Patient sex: F
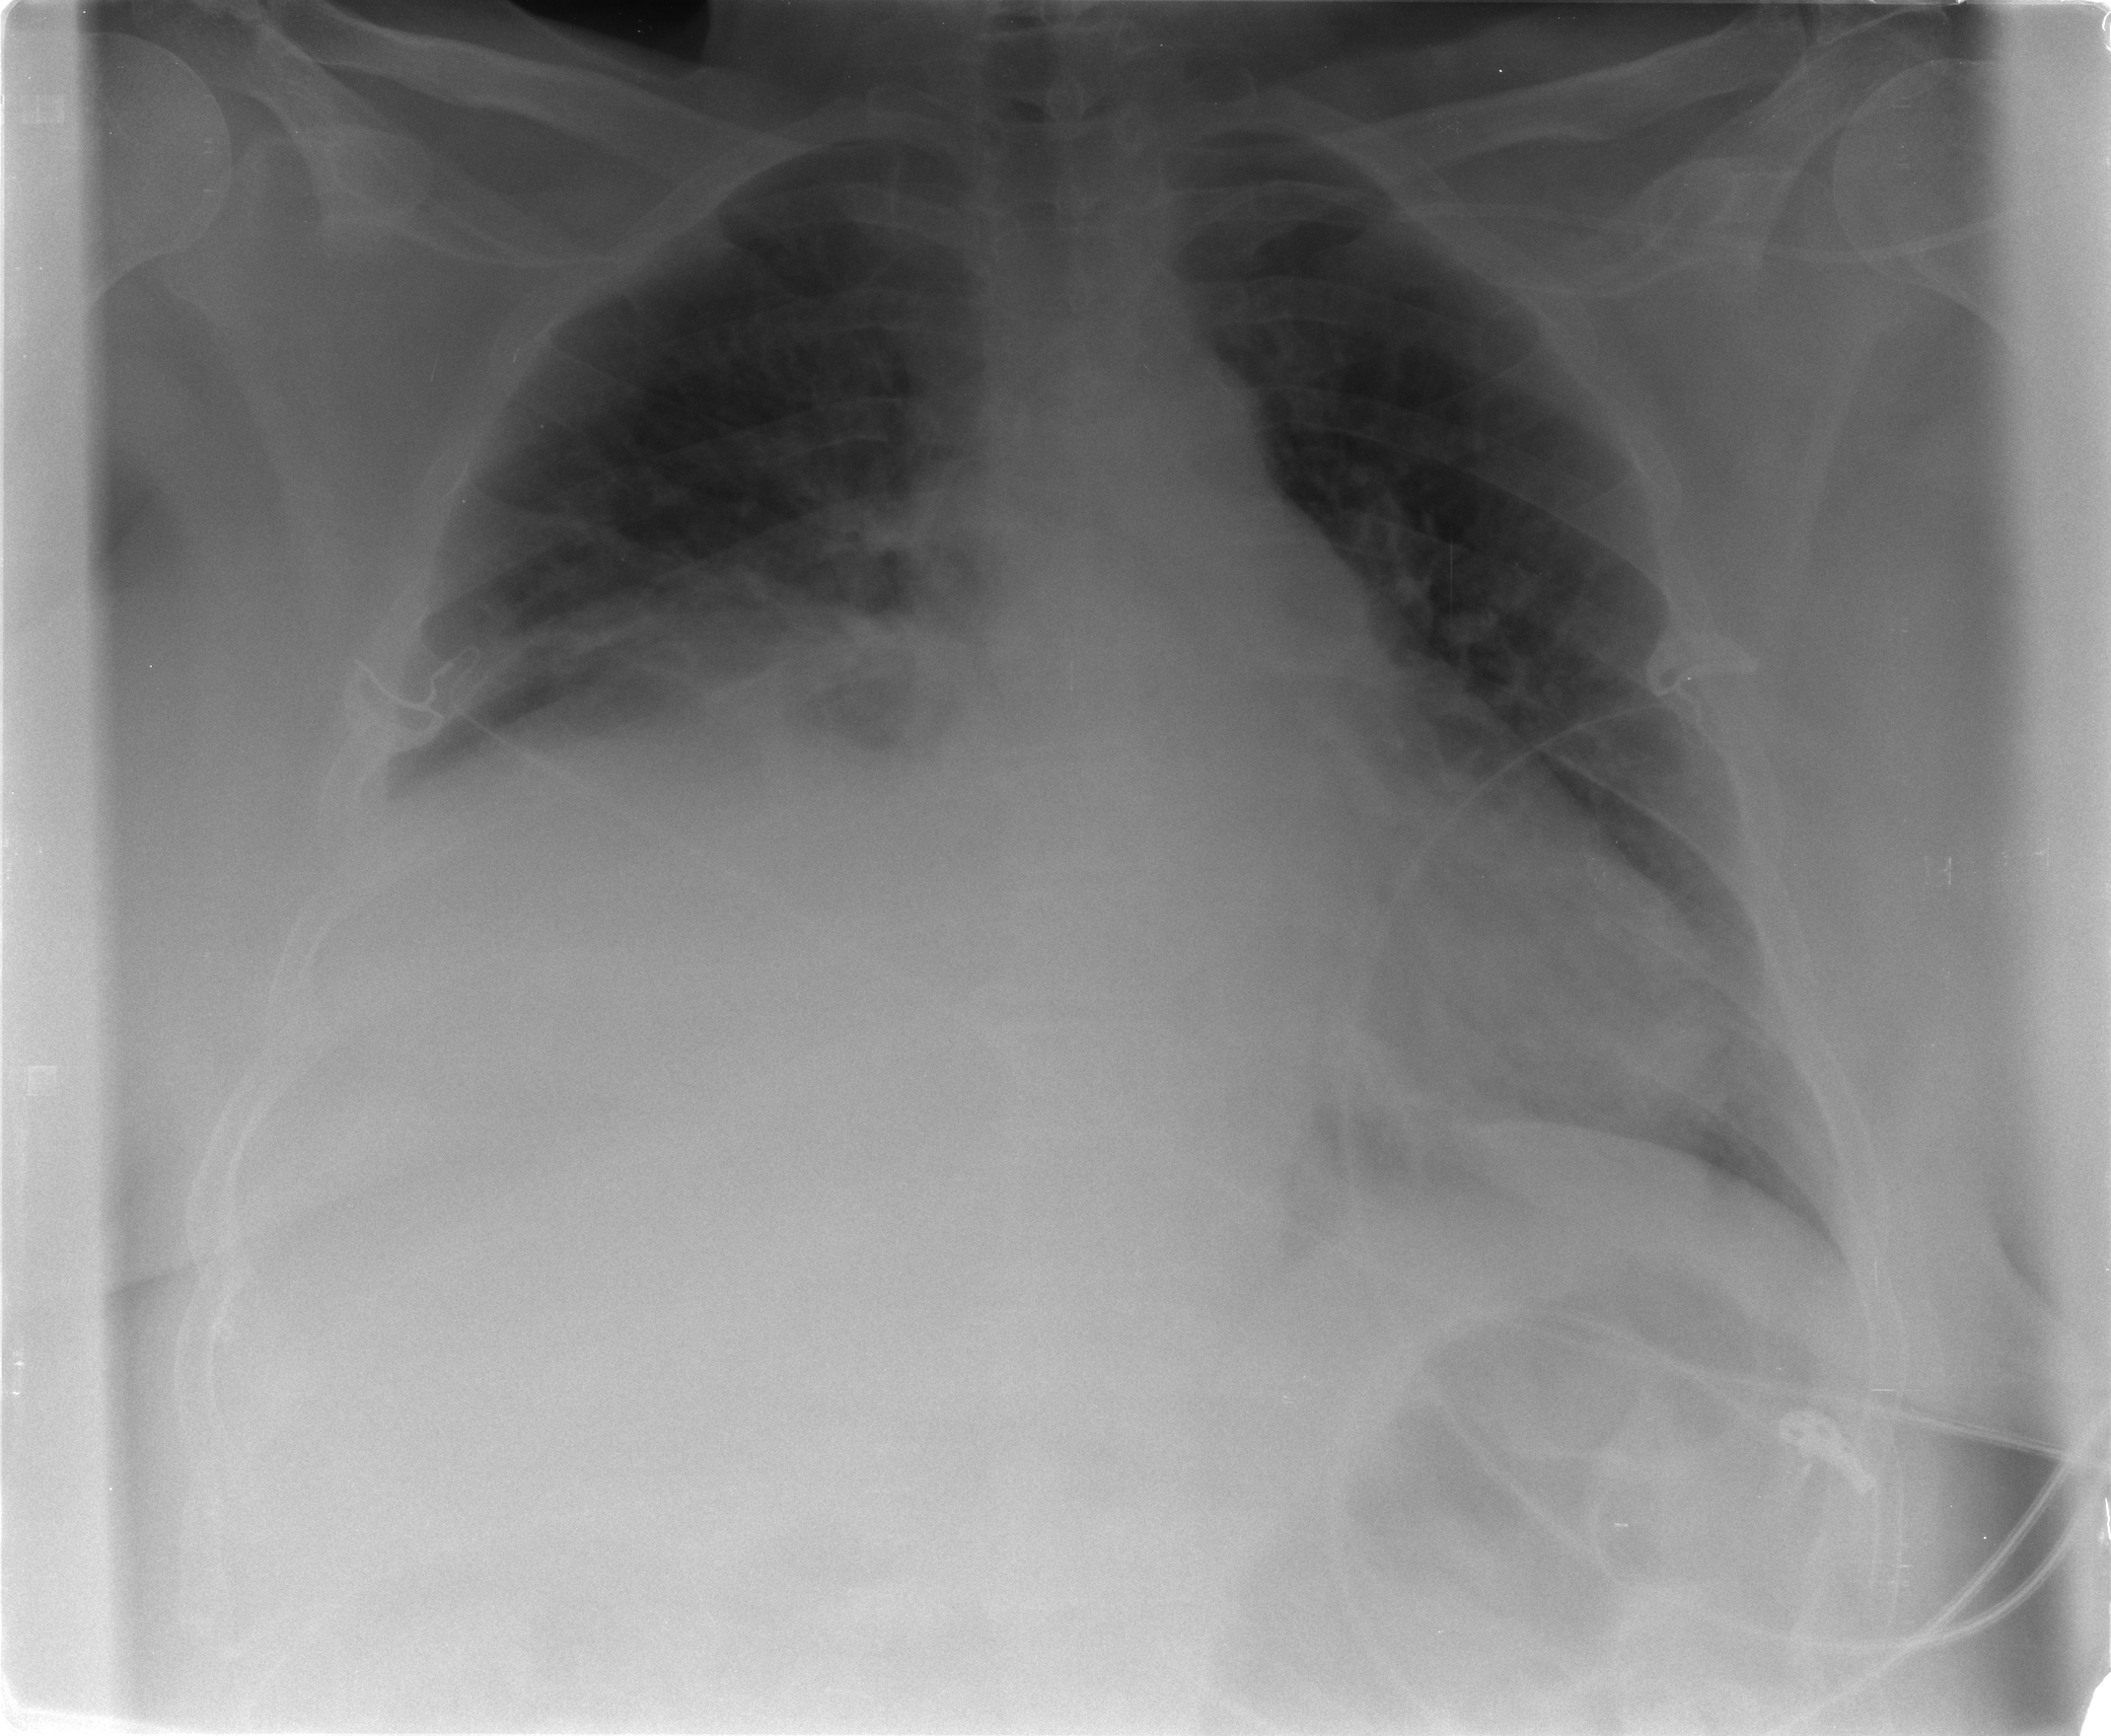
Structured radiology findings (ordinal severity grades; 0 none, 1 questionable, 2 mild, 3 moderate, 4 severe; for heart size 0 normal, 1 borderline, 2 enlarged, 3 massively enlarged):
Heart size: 1
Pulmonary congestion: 2
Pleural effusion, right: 2
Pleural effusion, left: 1
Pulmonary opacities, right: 1
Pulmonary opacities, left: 1
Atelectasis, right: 3
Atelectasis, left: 2